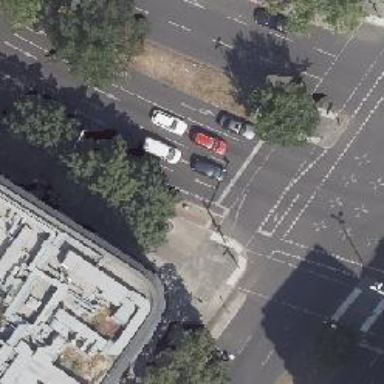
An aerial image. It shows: Road with traffic signals.